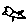
Label: bird